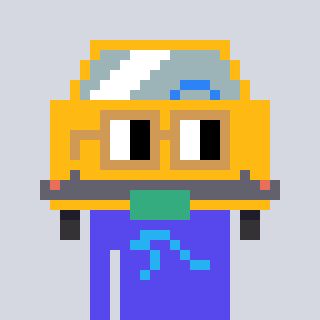
a pixel art character with square brown glasses, a taxi-shaped head and a computerblue-colored body on a cool background